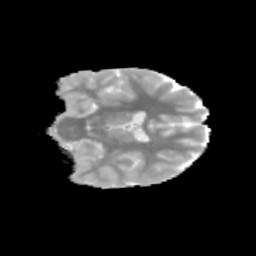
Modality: MD
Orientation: coronal
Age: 9
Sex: male
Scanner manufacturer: siemens
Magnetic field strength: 3 T
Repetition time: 3.8 s
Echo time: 0.07 s